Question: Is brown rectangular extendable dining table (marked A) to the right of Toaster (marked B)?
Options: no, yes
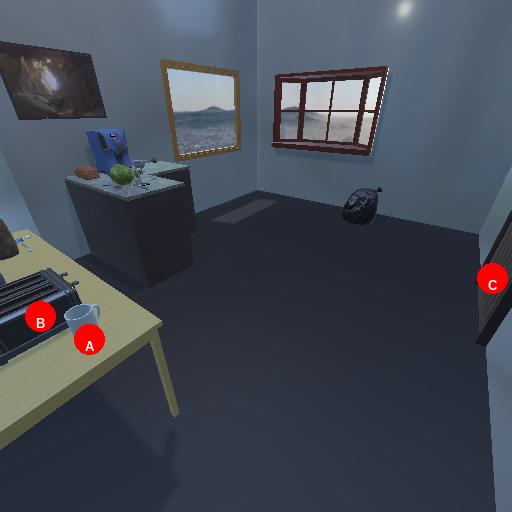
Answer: no